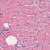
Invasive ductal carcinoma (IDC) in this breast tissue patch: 0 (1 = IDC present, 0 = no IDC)